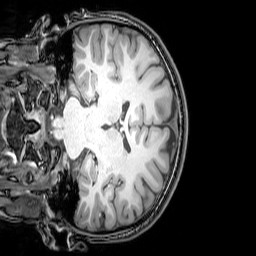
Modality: T1w
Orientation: coronal
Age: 20
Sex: female
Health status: healthy
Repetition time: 0.081 s
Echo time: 0.037 s